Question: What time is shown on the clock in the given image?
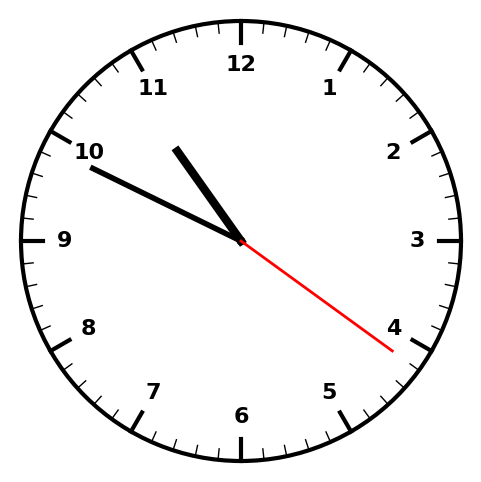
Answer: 10:49:21